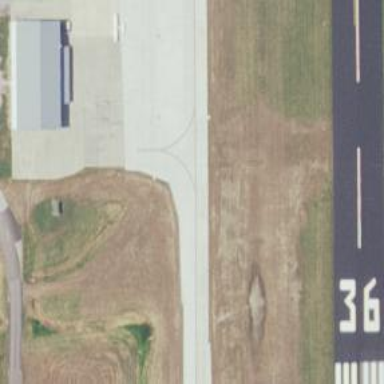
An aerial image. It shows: Image of taxiway at airport.